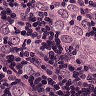
Metastatic tissue present: yes